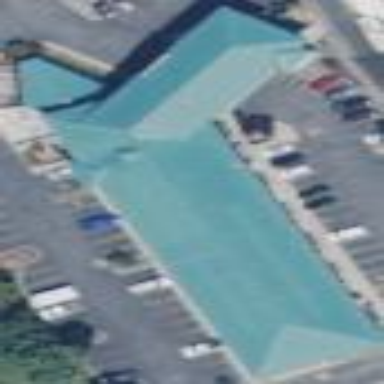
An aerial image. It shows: Building that is motel.